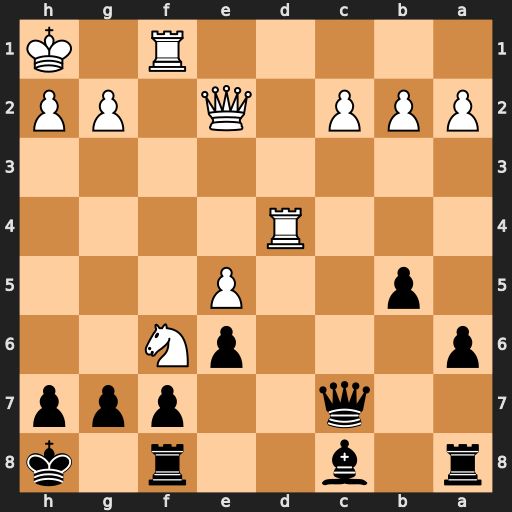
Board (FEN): r1b2r1k/2q2ppp/p3pN2/1p2P3/3R4/8/PPP1Q1PP/5R1K
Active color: b
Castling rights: -
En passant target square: -
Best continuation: gxf6 exf6 Rg8 Rh4 Rg6 Qh5 h6 Qxg6 fxg6 Rxh6+ Kg8